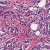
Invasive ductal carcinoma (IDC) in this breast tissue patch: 1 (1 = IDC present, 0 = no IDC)